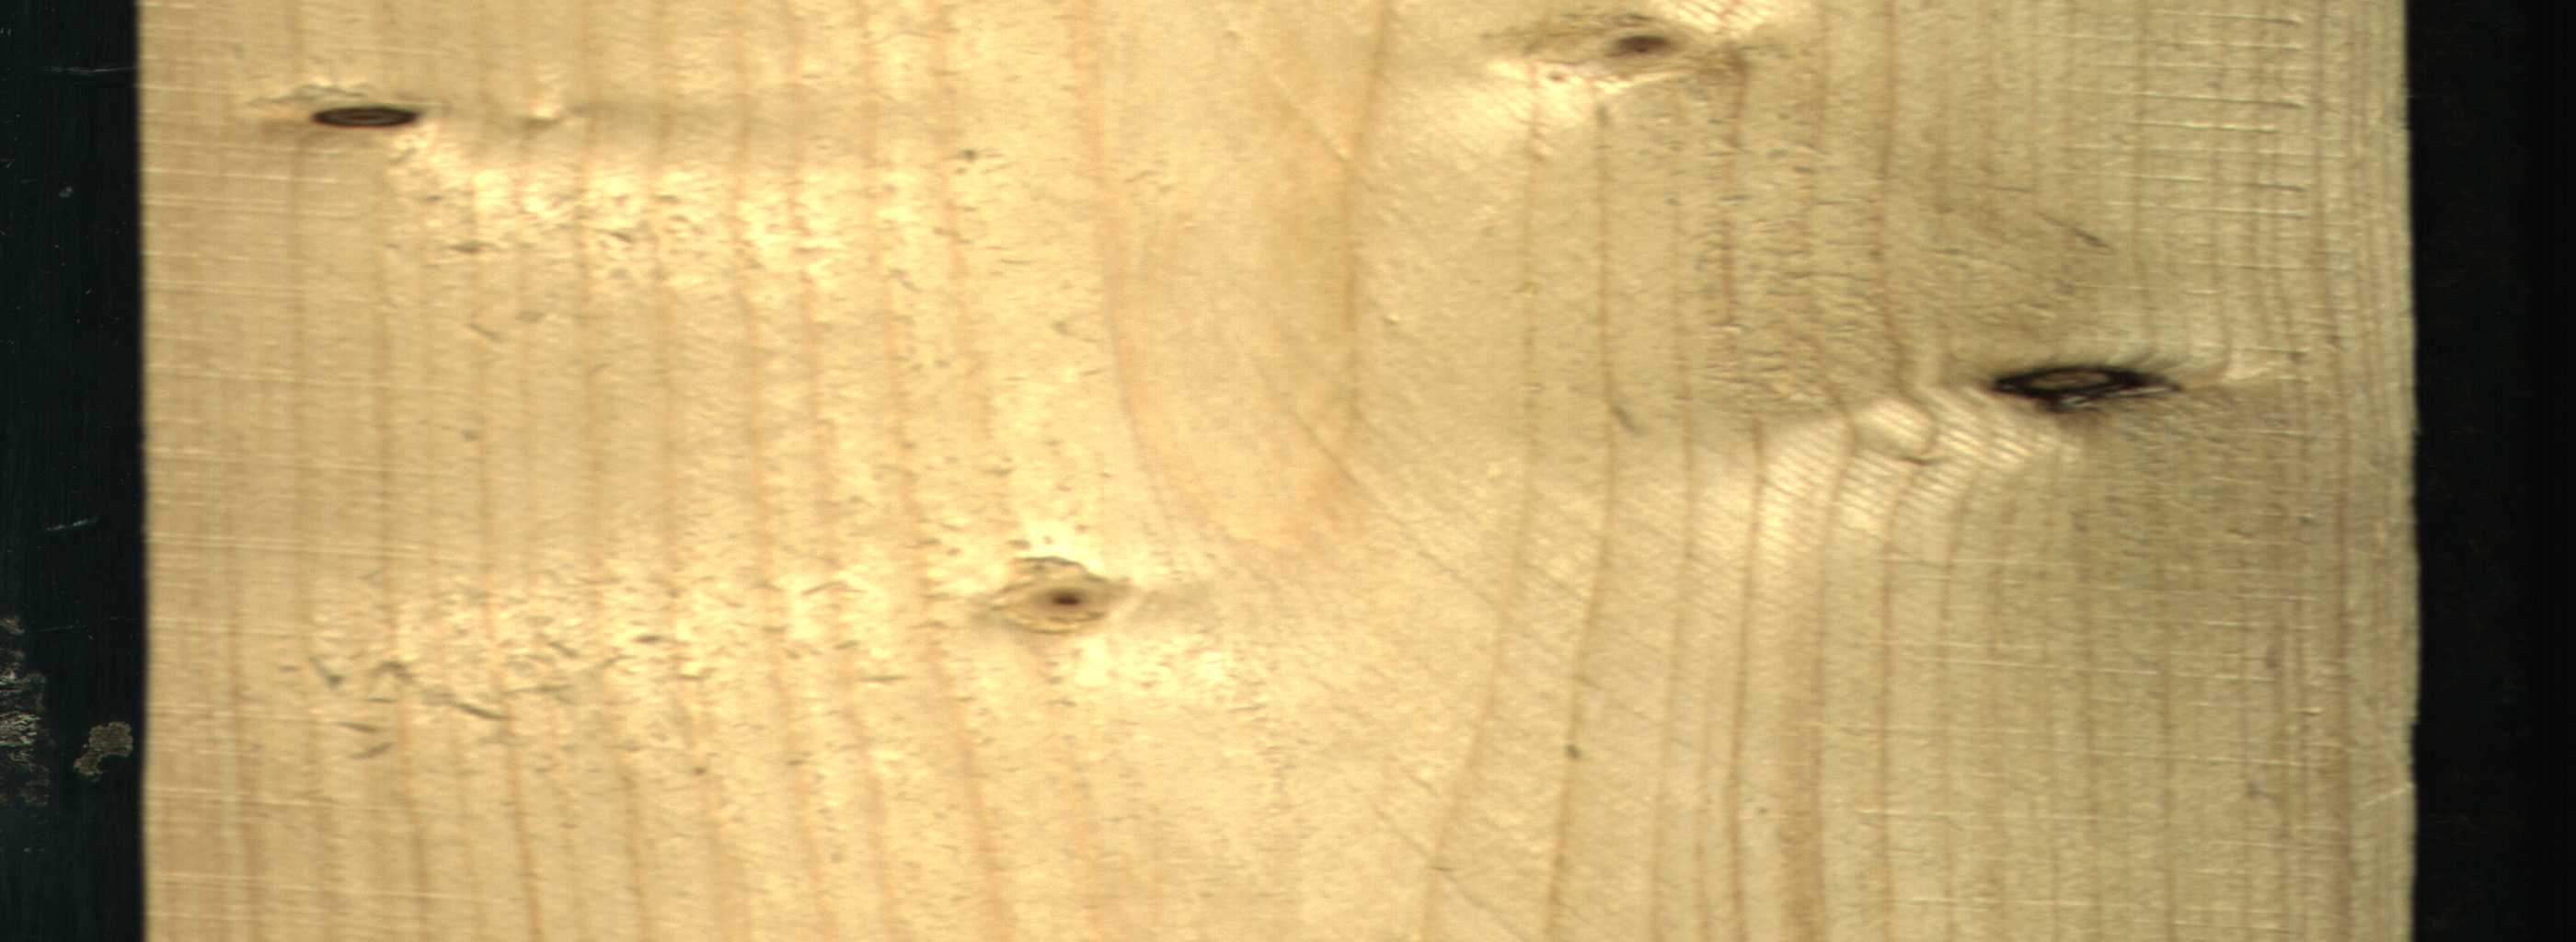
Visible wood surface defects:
Dead_Knot
Dead_Knot
Live_Knot
Live_Knot